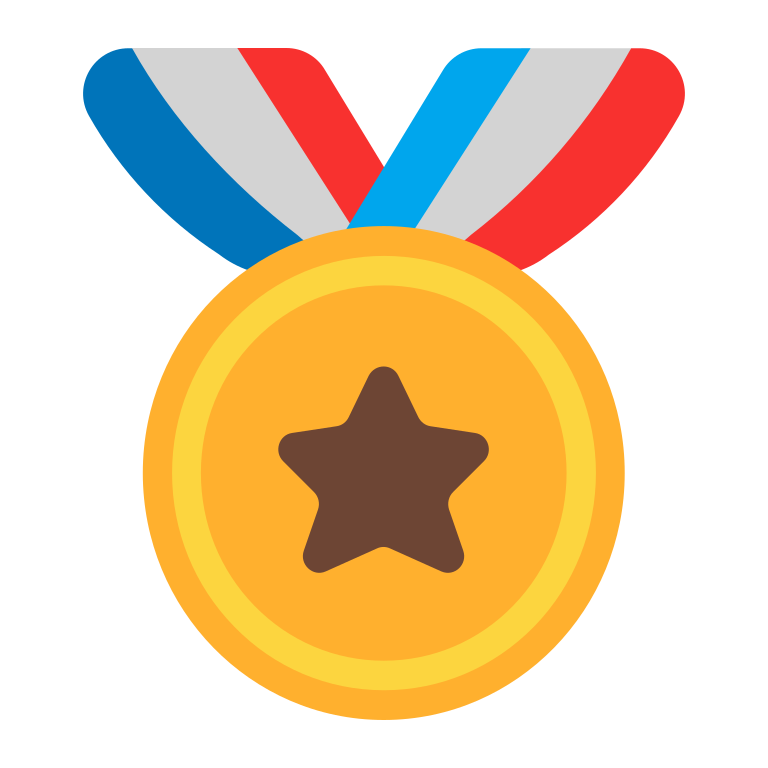
sports medal flat